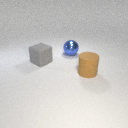
large blue metal sphere behind large gray rubber cube